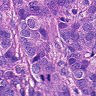
Metastatic tissue present: yes